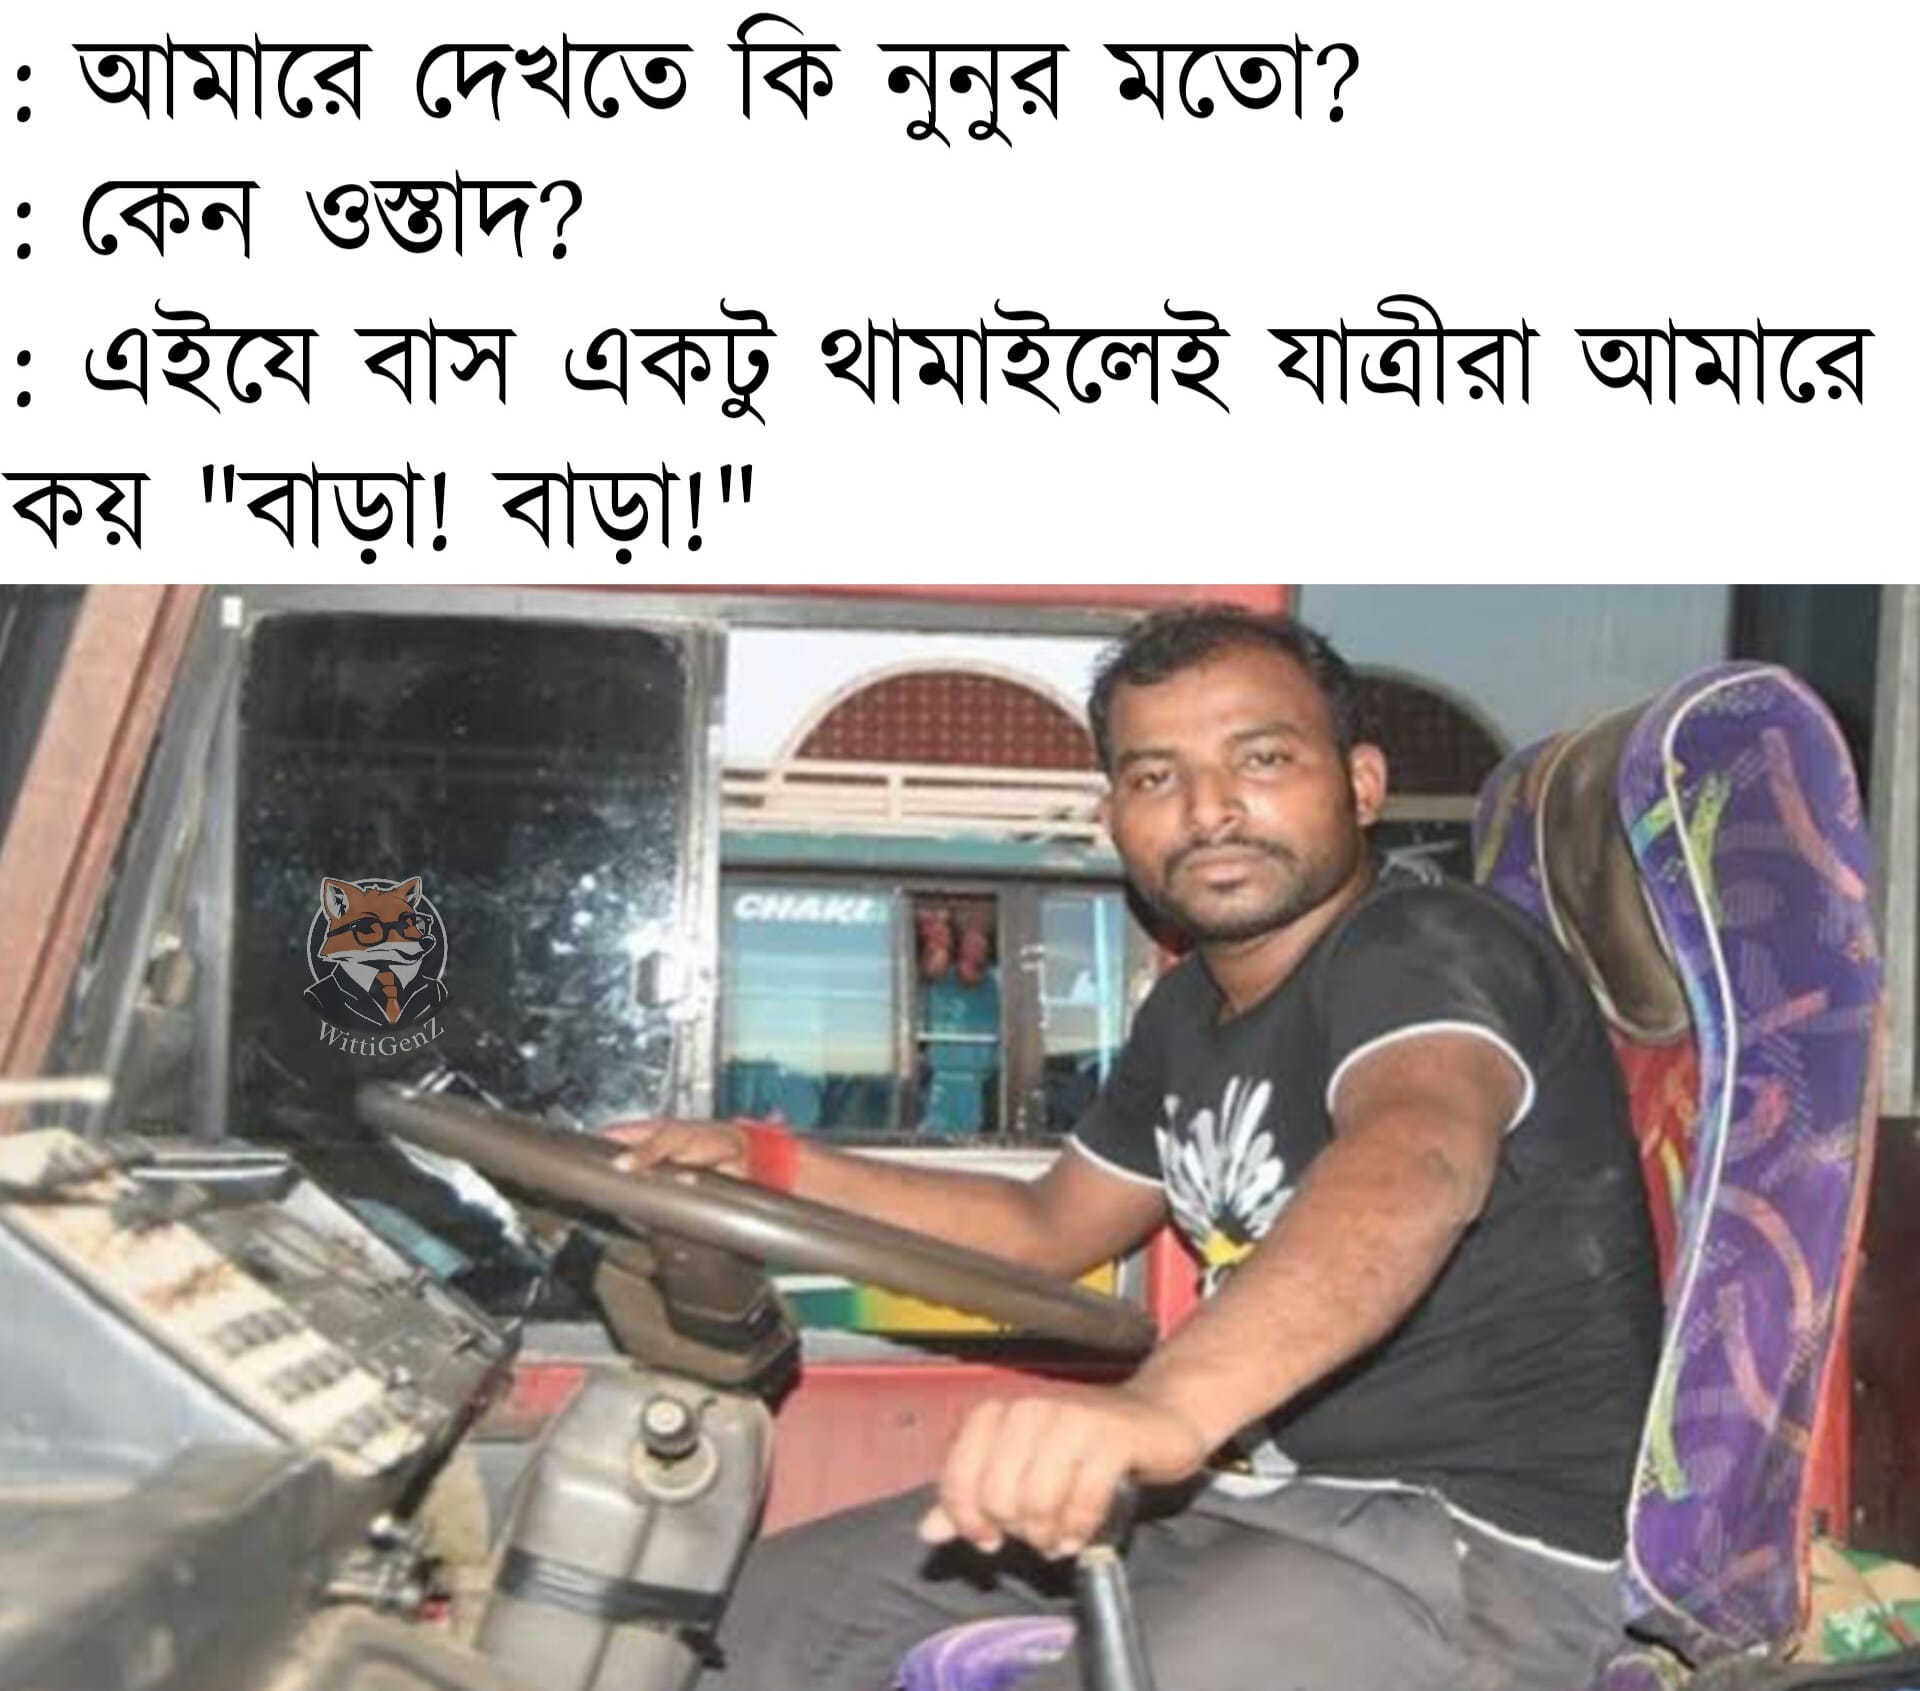
Text: আমারে দেখতে কি নুনুর মতো কেন ওস্তাদ এইয়ে বাস একটু থামাইলেই যাত্রীরা আমারে কয় বাড়া বাড়া
Label: Non Hate